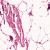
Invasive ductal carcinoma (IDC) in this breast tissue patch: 0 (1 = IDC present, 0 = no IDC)